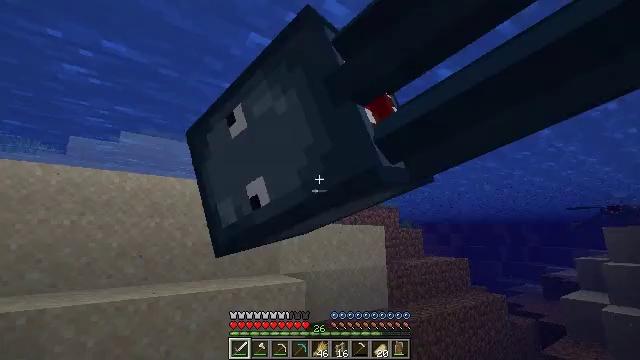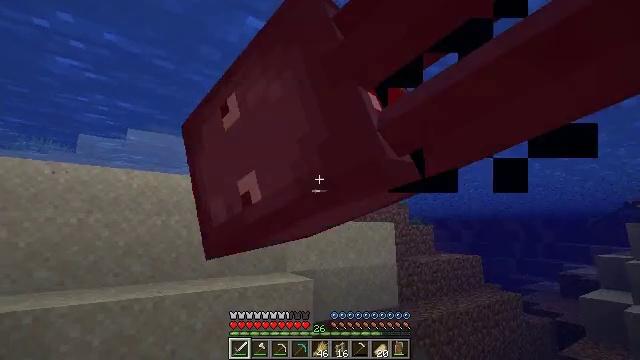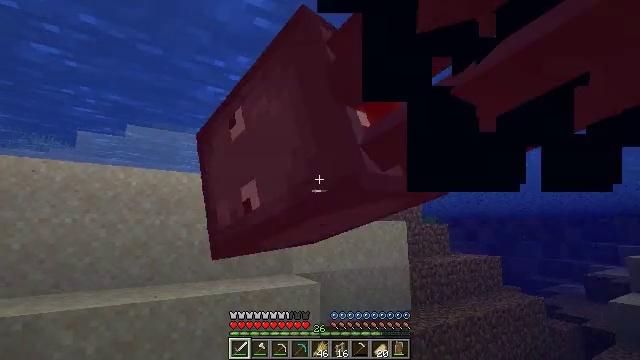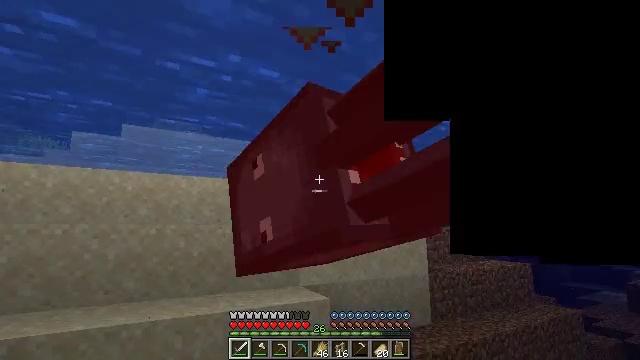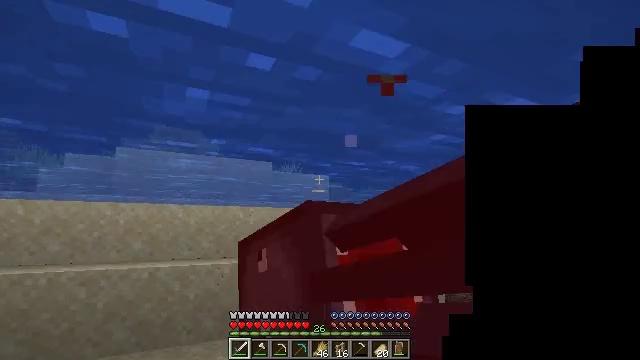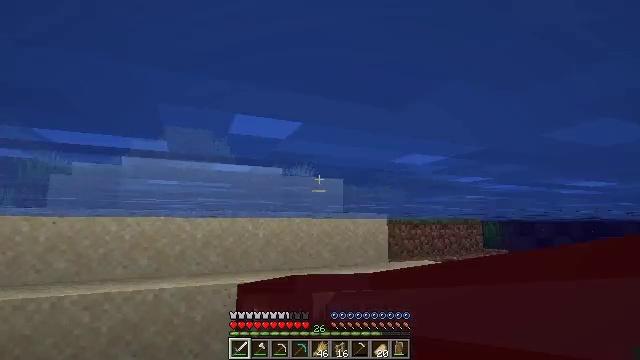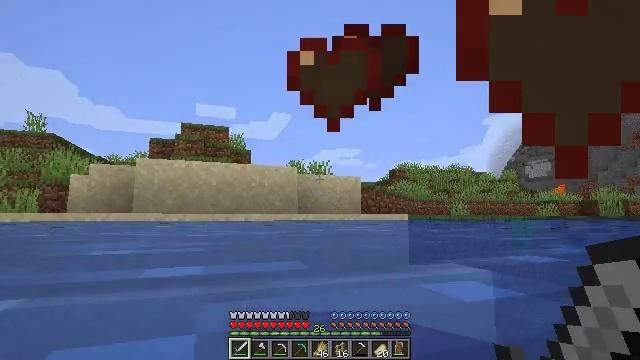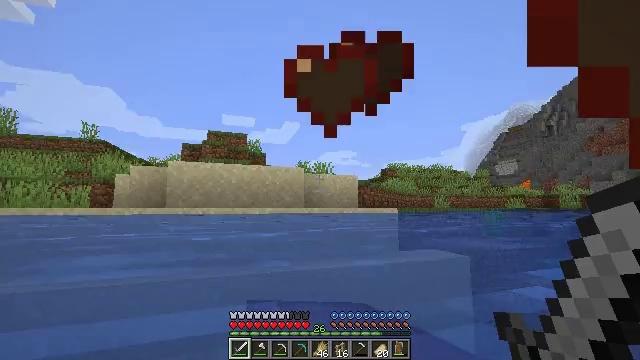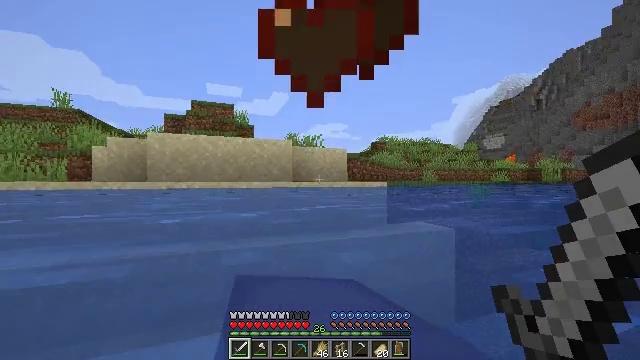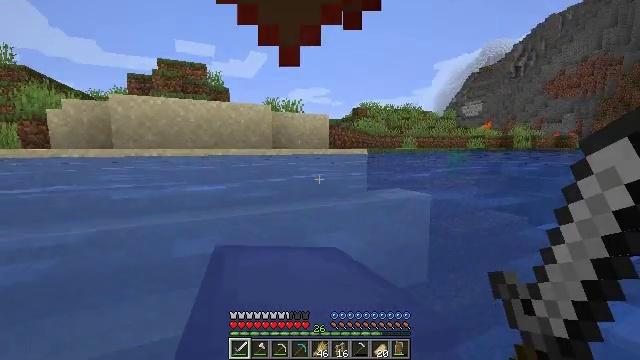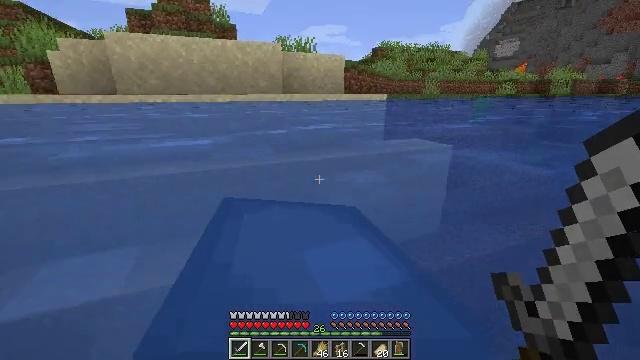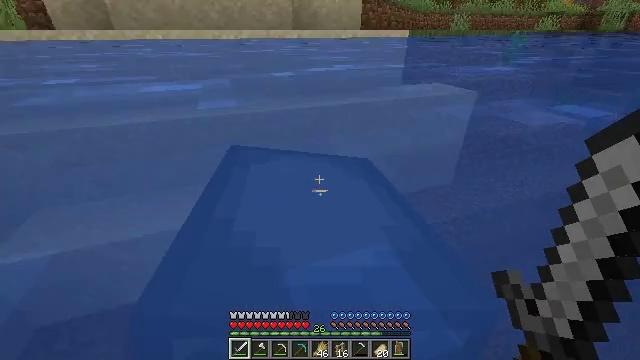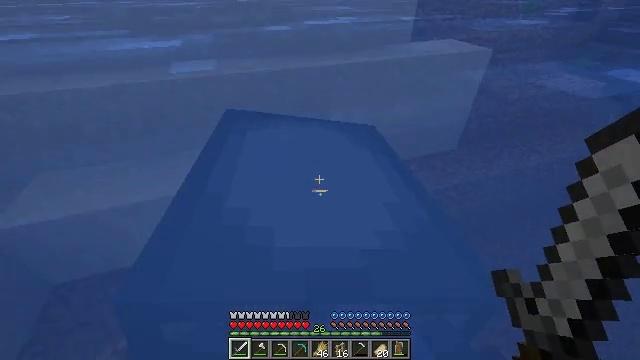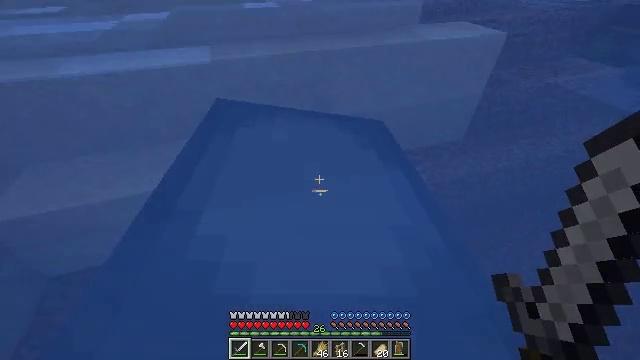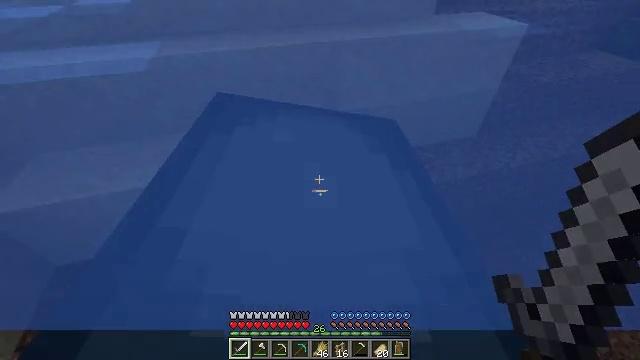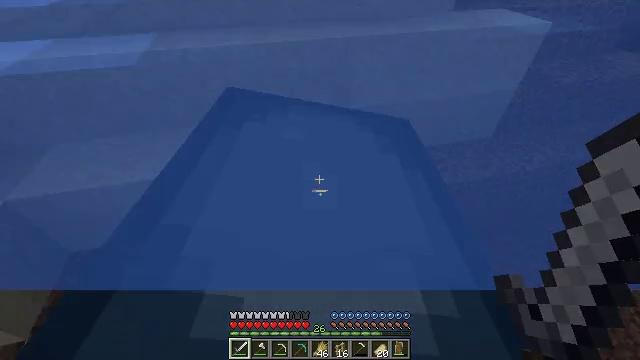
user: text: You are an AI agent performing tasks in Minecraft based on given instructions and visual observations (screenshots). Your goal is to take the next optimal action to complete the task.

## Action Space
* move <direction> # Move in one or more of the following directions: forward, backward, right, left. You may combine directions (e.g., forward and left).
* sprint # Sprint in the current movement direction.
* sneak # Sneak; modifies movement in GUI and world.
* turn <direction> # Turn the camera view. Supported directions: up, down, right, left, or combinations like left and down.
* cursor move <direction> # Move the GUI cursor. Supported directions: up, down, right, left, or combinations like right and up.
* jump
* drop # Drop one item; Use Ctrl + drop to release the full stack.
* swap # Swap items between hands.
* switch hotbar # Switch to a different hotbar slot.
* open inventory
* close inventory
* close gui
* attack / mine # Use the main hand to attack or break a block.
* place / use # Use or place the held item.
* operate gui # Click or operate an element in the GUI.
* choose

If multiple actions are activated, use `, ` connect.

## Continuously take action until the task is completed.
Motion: motion action
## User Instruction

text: Kill the squid.
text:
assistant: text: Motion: move forward, turn left
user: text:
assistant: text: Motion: move forward, turn left
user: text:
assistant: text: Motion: move forward, turn left
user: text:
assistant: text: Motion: move forward, turn left
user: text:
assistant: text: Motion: move forward, turn left and down
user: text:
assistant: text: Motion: move forward, turn left and down
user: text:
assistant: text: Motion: move forward
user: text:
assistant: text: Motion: move forward, turn right and down
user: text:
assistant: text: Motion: move forward, turn right and down
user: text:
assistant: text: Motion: move forward, turn left and down
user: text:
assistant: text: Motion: move forward, turn left and down
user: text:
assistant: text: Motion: move forward, turn down
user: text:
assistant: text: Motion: move forward, turn down
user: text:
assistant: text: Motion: move forward, turn left and down
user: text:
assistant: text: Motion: move forward, turn left
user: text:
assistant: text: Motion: move forward, turn left and down, attack / mine
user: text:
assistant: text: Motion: move forward, turn left and down, attack / mine
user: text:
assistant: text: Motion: move forward, attack / mine
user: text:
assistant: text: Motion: attack / mine
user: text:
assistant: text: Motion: no_op
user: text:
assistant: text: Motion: no_op